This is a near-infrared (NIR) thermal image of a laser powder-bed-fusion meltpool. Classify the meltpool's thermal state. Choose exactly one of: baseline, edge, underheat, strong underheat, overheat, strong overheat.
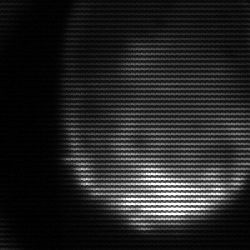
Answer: edge